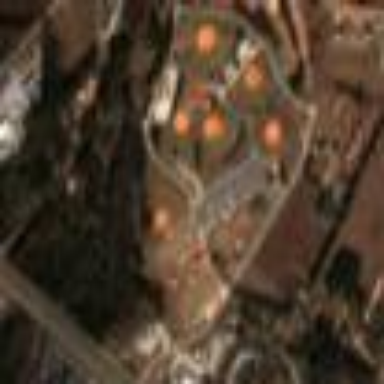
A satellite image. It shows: Park with baseball field and playground structures.